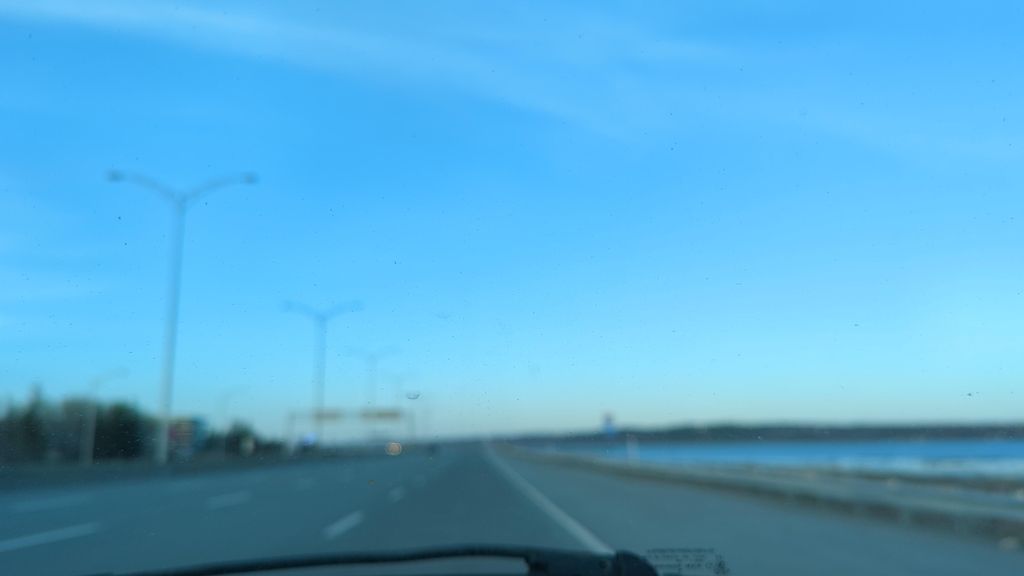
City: quebec_city